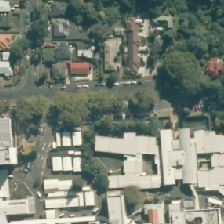
Land cover: urban_parkland